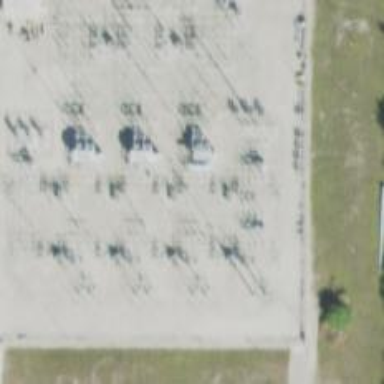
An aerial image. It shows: Switch used for power control.